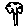
Label: tree